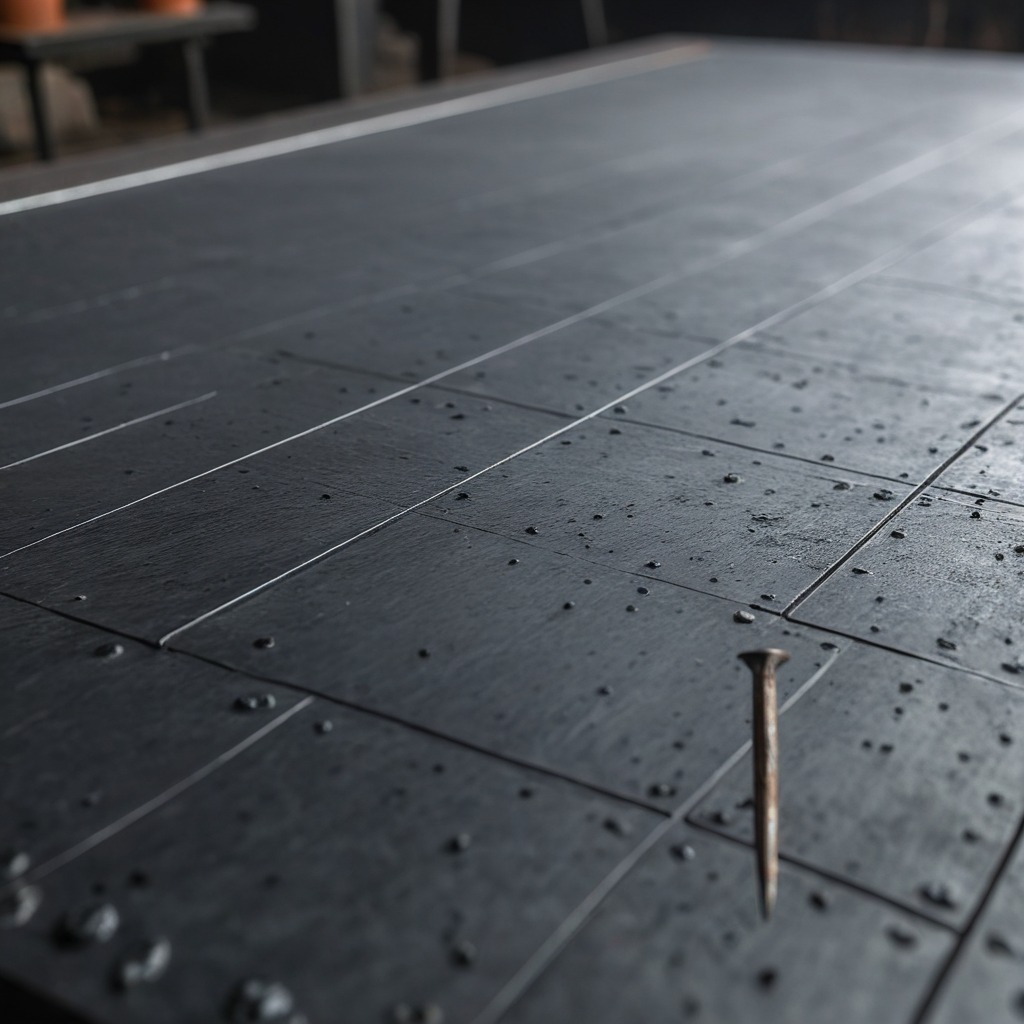
An iron nail is lying on the cold steel table in a mining workshop.